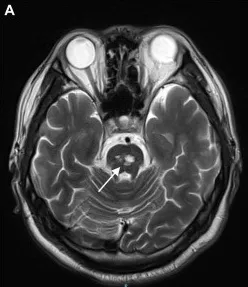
The magnetic resonance imaging (MRI) images of the patient. T2-weighted image shows multifocal lacunes in the pons. White arrow).
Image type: radiology (mri)